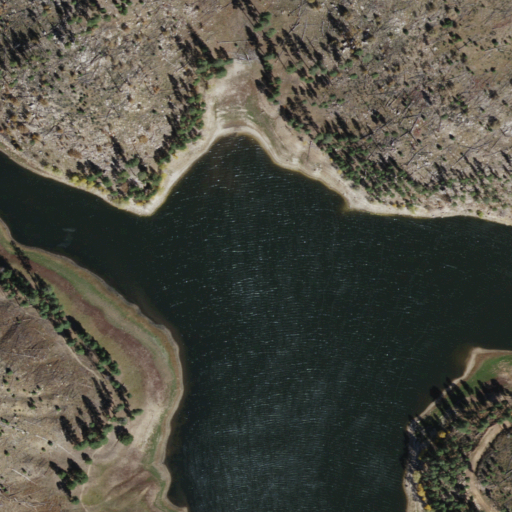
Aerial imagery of valley in Arizona named Hangmans Draw containing shrub, open water, evergreen forest, and grassland